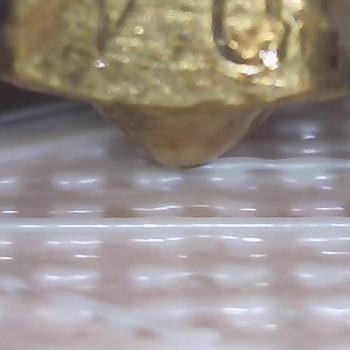
Flow rate: 49%